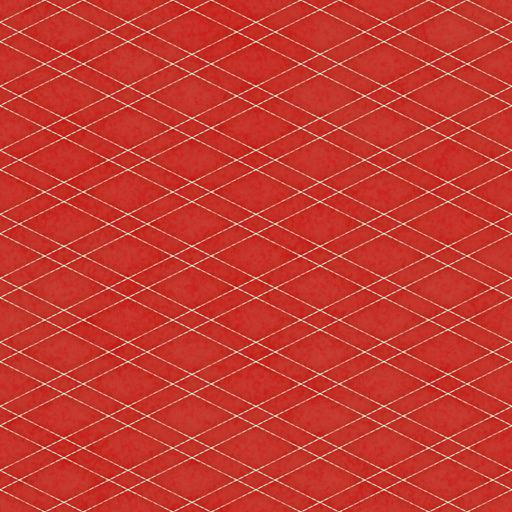
Tags: diamond leather red stitched